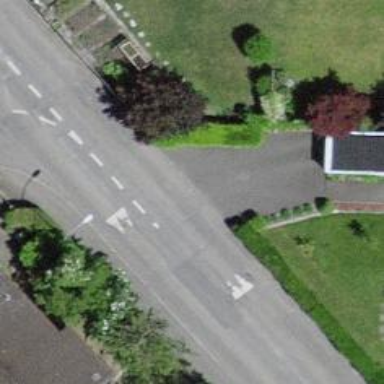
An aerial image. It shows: Bump for traffic calming.